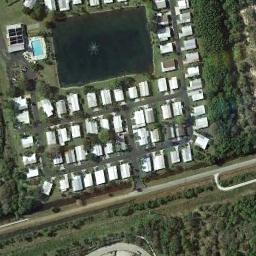
Label: residential